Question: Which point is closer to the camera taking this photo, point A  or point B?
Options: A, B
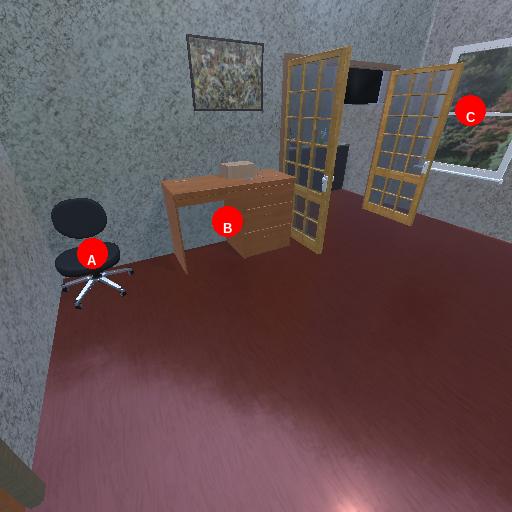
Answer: A